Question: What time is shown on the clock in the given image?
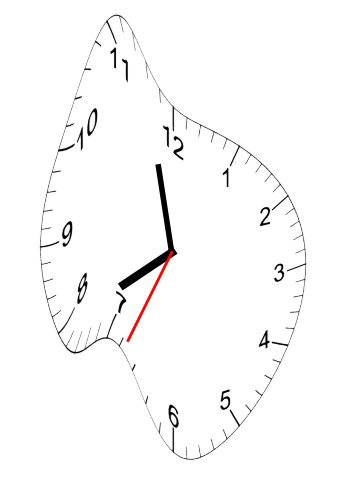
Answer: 07:57:34